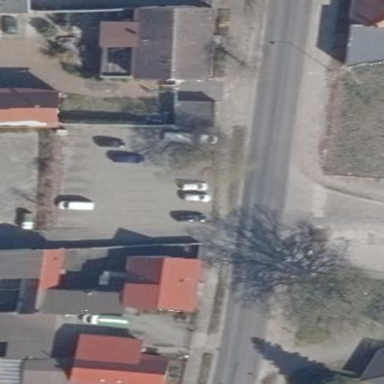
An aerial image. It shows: Parking area with surface.